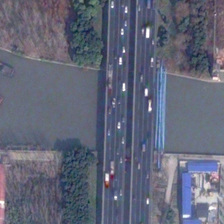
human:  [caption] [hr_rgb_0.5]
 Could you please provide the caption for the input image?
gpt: many cars are on two parallel bridges over a river with some green trees and several buildings .

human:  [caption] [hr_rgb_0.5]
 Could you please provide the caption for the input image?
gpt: many cars are on two parallel bridges over a river with some green trees and several buildings .

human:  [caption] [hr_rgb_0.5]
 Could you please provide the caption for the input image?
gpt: many cars are on two parallel bridges over a river with some green trees and several buildings .

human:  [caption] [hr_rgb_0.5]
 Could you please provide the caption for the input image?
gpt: many cars are on two parallel bridges over a river with some green trees and several buildings .

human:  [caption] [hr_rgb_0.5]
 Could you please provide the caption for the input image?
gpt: many cars are on two parallel bridges over a river with some green trees and several buildings .